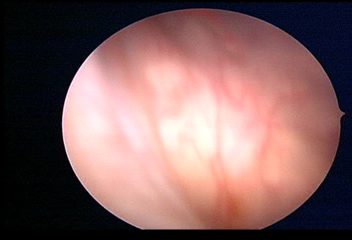
Modality: WLC
Class: Normal mucosa
Bladder cancer association: No